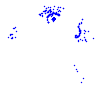
Particle: proton